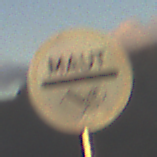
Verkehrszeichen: MautflichtigeStrecke
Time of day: SunriseSunset
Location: Outdoor (RoadRail)
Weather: PartlyCloudy
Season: NotSpecified
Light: Natural